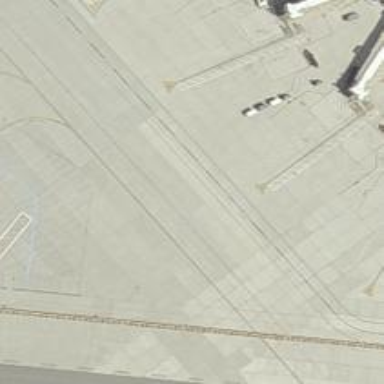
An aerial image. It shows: View of taxiway at the airport.